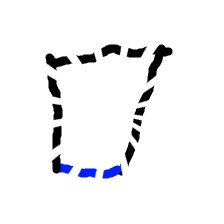
Shape: trapezoid